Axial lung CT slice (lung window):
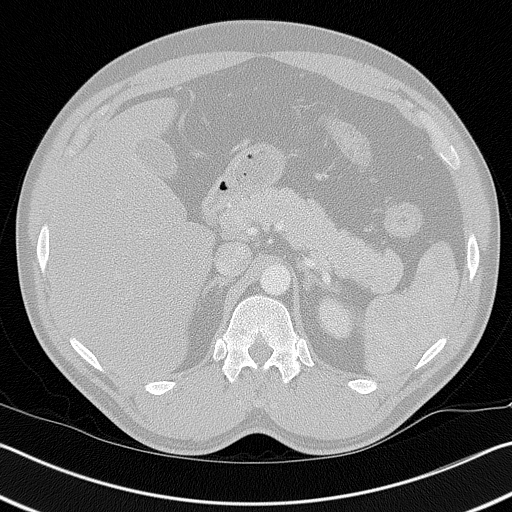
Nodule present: no